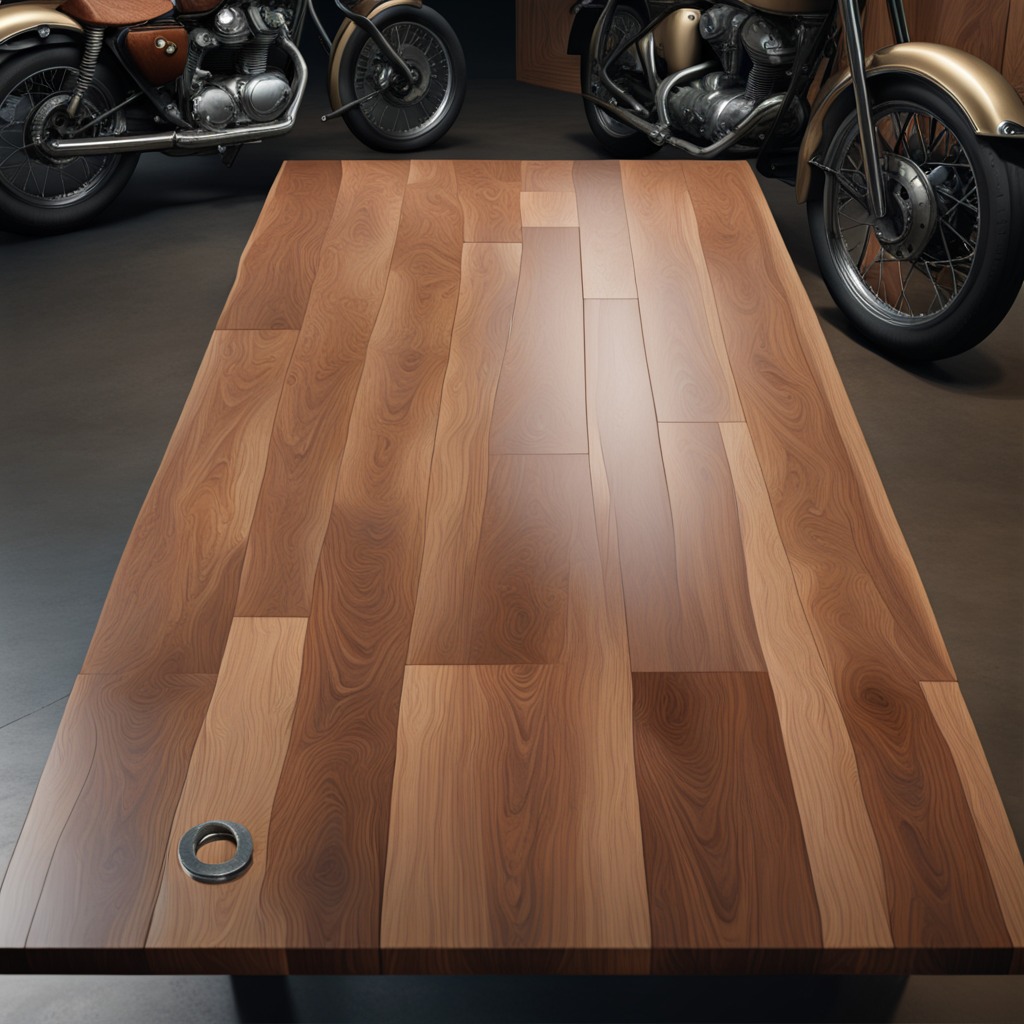
A flat metal washer lies on the oil-spilled wooden table in a vintage motorcycle garage.